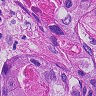
Metastatic tissue present: yes